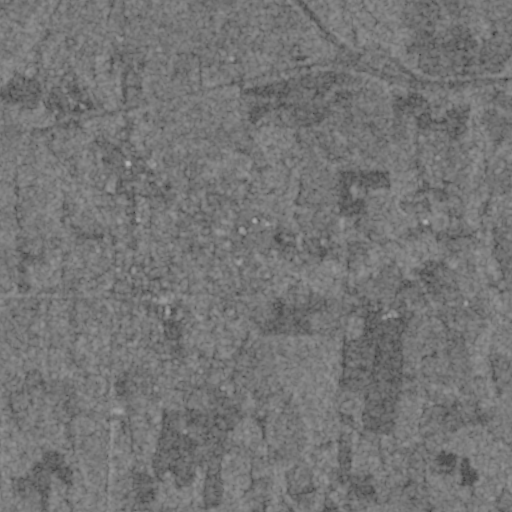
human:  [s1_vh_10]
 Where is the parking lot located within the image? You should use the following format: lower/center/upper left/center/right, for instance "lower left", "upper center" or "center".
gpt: The parking lot is located in the upper left of the image.
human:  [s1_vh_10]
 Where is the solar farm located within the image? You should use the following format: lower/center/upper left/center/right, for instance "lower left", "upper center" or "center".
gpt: The solar farm is located in the lower left of the image.
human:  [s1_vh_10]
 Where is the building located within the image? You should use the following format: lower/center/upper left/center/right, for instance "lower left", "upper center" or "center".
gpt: The building is located in the upper left of the image.
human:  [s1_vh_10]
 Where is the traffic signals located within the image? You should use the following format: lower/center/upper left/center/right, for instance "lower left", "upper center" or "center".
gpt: The traffic signals is located in the upper left of the image.
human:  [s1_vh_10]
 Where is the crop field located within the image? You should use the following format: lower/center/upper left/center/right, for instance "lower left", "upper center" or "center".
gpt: There is no crop field in the image.

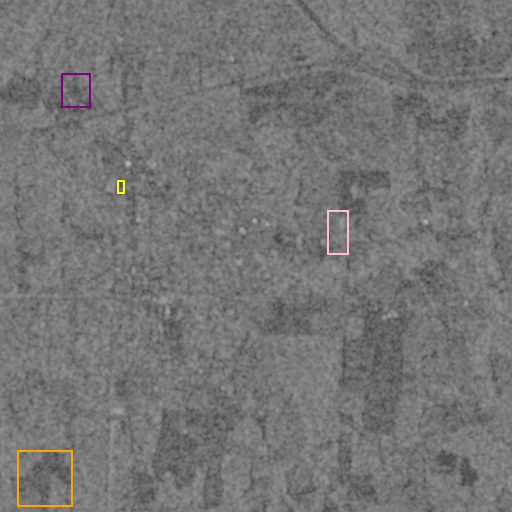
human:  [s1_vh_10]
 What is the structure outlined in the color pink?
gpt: The structure outlined in pink is a park.
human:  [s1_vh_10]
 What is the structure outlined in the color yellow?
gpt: The structure outlined in yellow is a parking lot.
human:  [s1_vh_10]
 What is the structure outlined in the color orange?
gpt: The structure outlined in orange is a solar farm.
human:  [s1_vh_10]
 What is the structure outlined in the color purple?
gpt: The structure outlined in purple is a building.
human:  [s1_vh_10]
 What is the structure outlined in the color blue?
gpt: There is no blue outline.